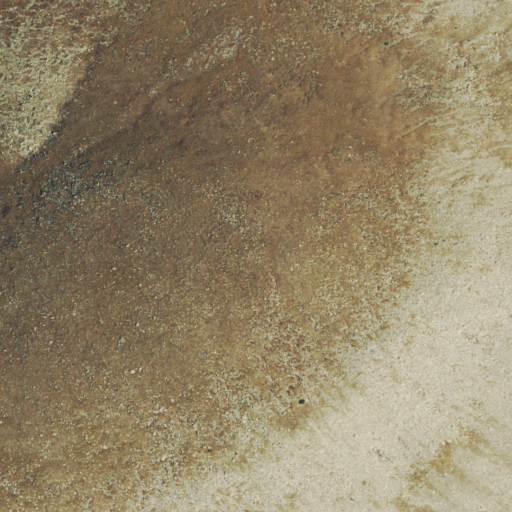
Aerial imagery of mountain in Colorado named Kataka Mountain containing grassland, shrub, and barren land